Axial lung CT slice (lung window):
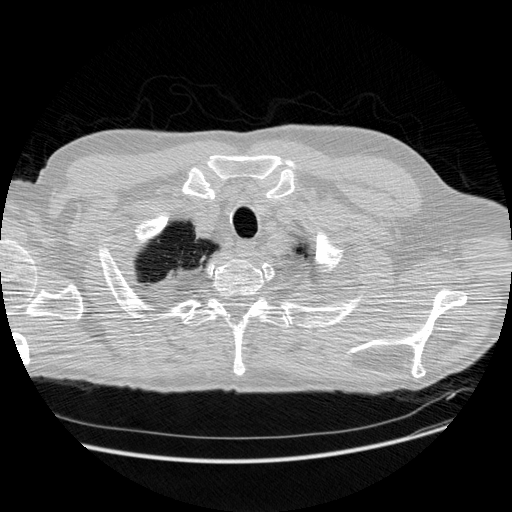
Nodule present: no